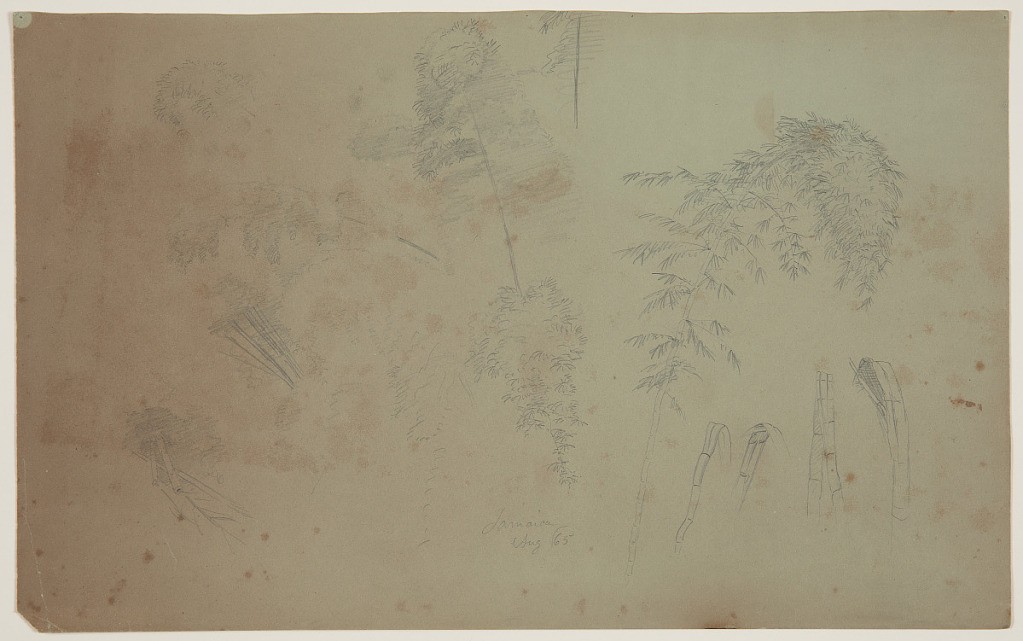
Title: Botanical Sketches of Bamboo, Jamaica
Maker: Frederic Edwin Church, American, 1826–1900
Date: August 1865
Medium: Graphite on gray-green wove paper
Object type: Drawing
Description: Botanical sketches of bamboo in Bellevue, Jamaica. Tall bamboo tree visible at right, with four smaller details in the lower corner. At left, six sketches of the branches and leaves of bamboo plants are visible.